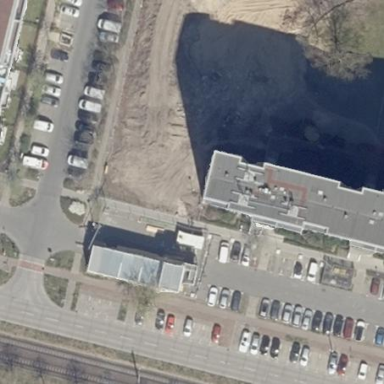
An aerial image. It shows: Flat-roofed apartment building.